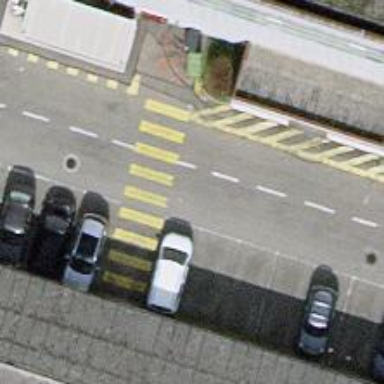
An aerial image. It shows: Marked road crossing.